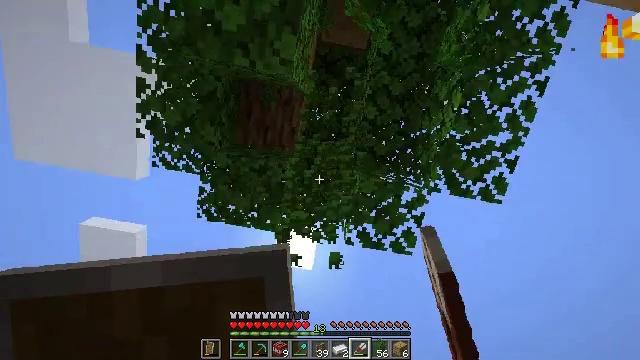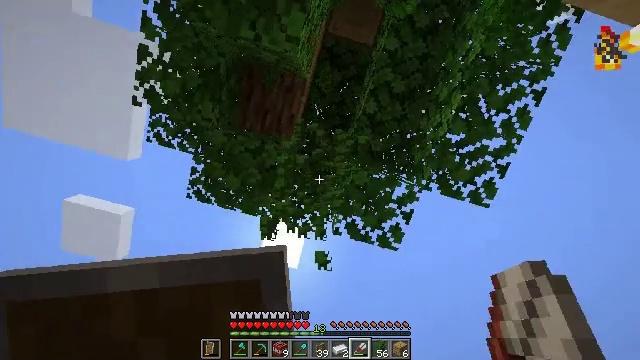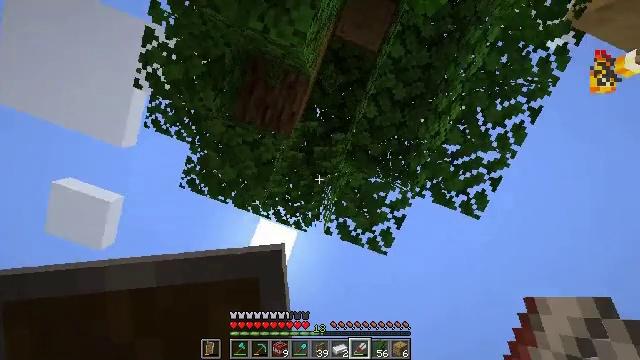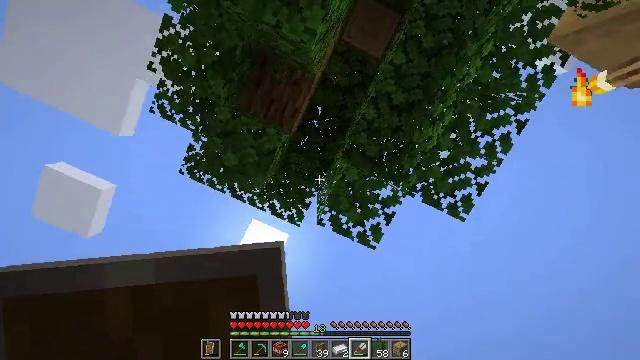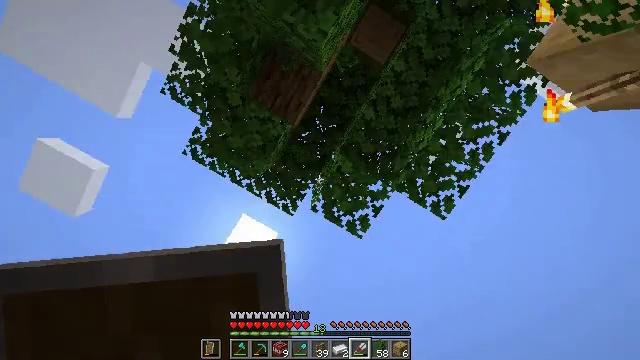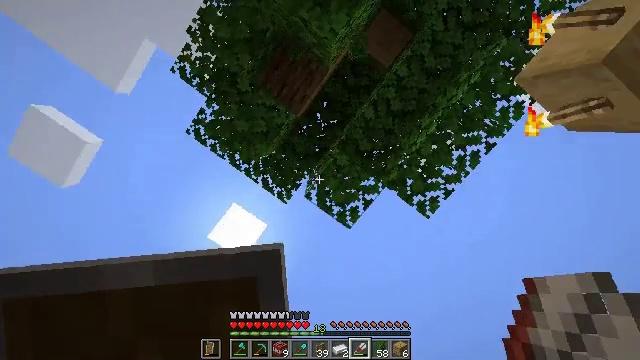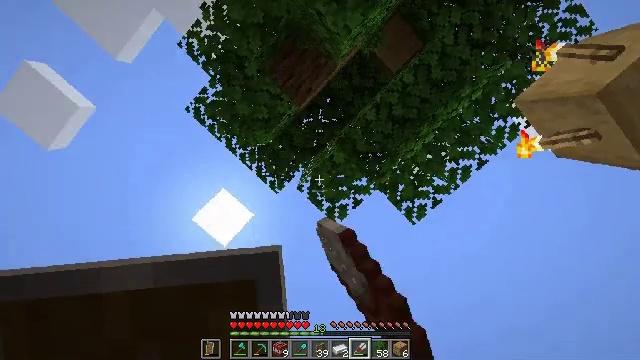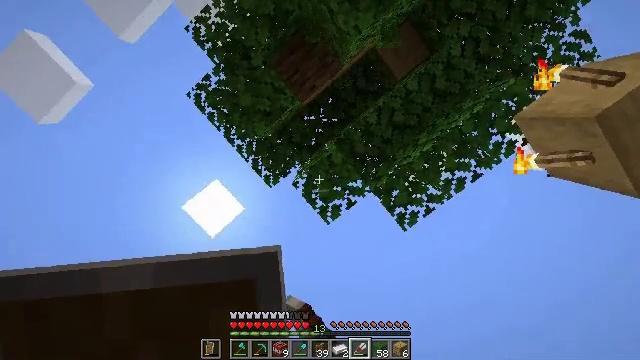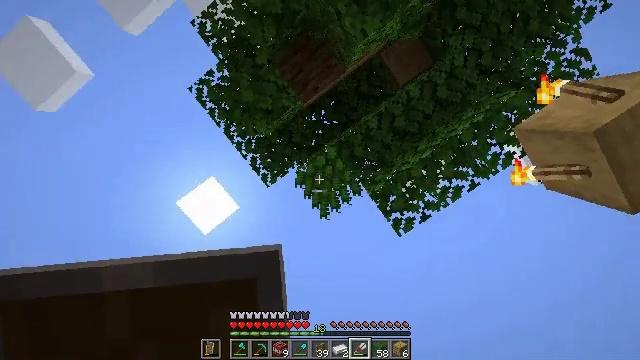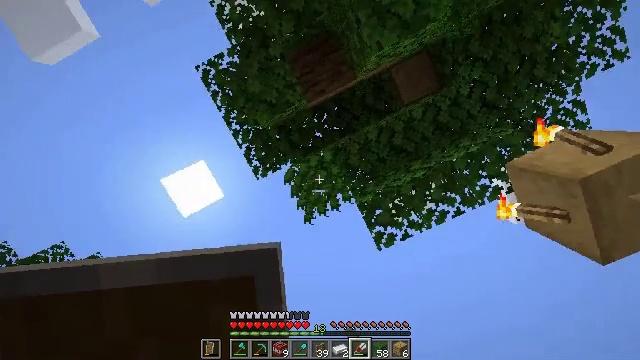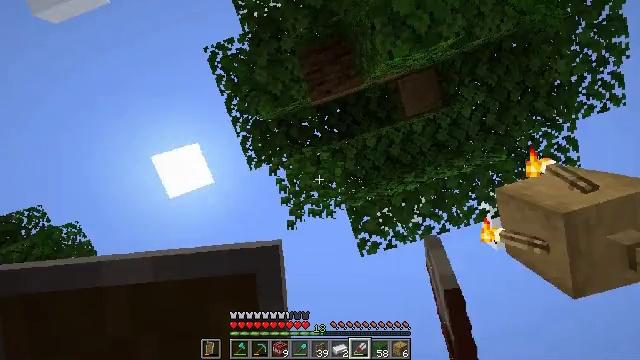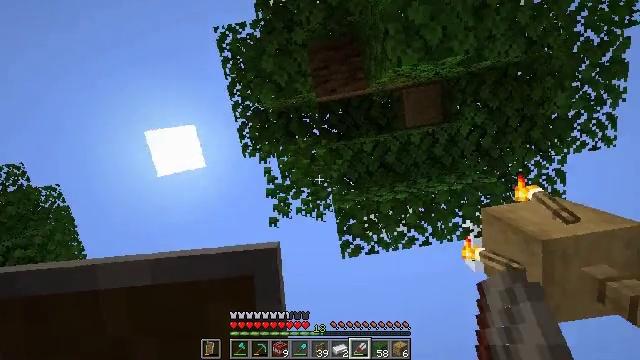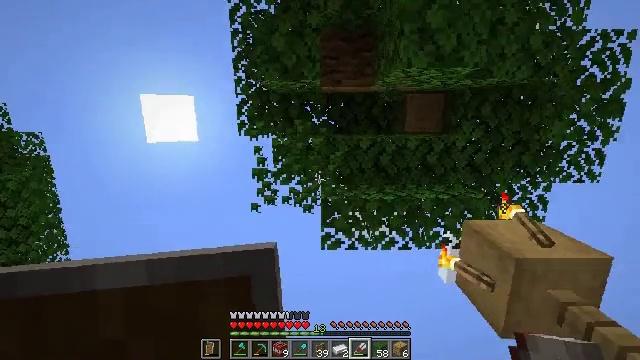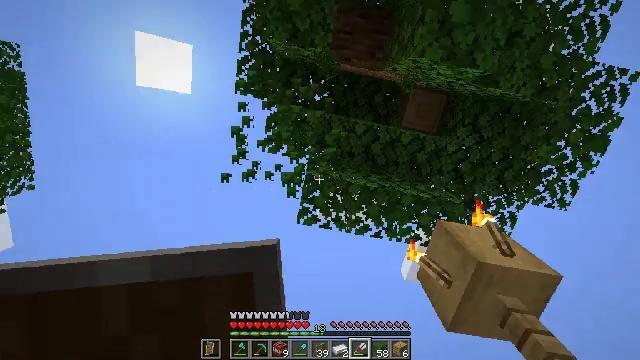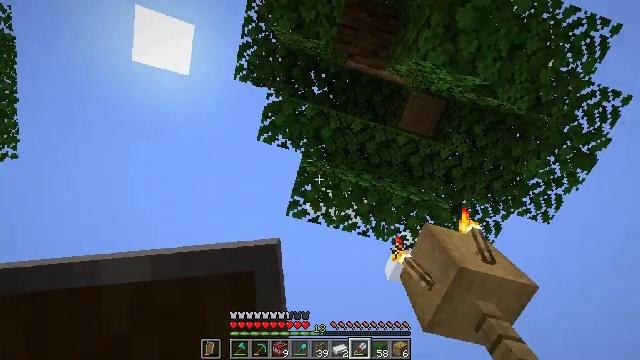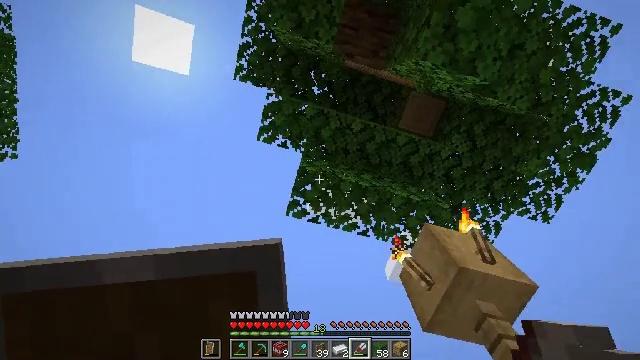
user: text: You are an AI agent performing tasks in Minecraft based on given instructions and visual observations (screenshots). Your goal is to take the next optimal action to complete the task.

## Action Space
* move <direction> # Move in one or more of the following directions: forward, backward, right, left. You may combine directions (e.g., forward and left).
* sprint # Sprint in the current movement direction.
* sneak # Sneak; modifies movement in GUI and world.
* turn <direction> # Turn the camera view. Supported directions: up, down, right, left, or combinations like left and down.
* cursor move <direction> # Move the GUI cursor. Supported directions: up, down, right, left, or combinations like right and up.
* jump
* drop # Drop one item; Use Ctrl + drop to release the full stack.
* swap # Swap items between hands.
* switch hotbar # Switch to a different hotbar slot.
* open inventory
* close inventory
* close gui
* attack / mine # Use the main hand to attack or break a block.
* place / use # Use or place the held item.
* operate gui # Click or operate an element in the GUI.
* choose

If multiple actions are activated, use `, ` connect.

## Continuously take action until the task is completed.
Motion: motion action
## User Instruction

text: Break oak leaves from the trees.
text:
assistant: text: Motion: move forward, turn right, attack / mine
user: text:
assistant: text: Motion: turn right, attack / mine
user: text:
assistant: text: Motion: turn right and up, attack / mine
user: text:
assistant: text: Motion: turn right, attack / mine
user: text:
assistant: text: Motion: turn right, attack / mine
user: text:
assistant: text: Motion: turn right, attack / mine
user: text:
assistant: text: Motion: turn right, attack / mine
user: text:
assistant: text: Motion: turn right, attack / mine
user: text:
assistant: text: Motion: turn right, attack / mine
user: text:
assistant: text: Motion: turn right, attack / mine
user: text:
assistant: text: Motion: move forward, turn right, attack / mine
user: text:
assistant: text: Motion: move forward, turn right and down, attack / mine
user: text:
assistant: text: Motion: move forward, turn right and down, attack / mine
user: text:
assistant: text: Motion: turn right and down, attack / mine
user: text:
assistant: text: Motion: attack / mine
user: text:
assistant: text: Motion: attack / mine
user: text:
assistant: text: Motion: turn left and down, attack / mine
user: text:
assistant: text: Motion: move forward, attack / mine
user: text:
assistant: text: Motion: move forward, attack / mine
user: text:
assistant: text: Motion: move forward, turn right and down, attack / mine
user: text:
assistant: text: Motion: move forward, turn right and down, attack / mine
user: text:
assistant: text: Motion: move forward, turn right and down, attack / mine
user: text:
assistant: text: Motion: move forward, turn right and down, attack / mine
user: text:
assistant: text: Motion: move forward, turn right and down, attack / mine, jump
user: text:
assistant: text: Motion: move forward, turn right and down, attack / mine, jump
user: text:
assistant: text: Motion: move forward, turn right and down, jump
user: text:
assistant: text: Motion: move forward, turn right and down, jump
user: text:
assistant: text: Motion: move forward, turn right and down
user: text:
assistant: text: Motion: move forward, turn right and down
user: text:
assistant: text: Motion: move forward, turn left and down